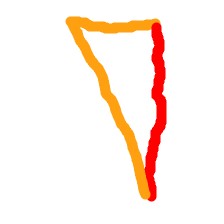
Shape: triangle